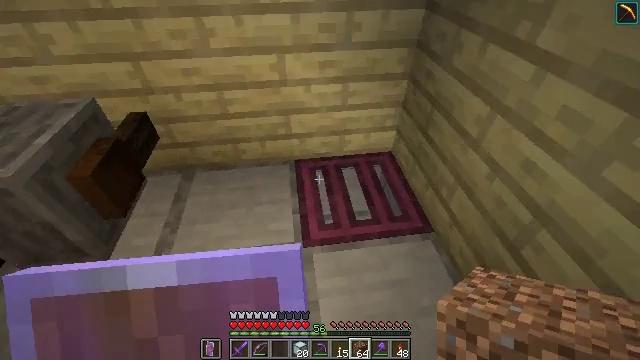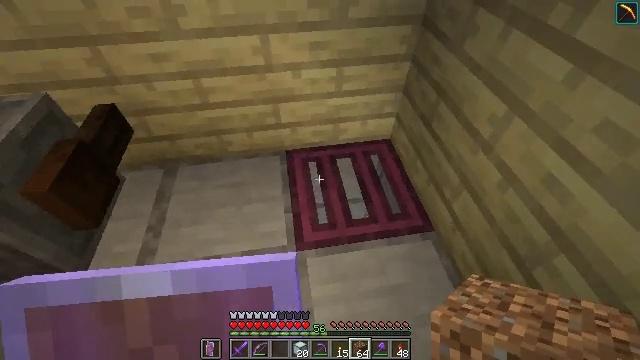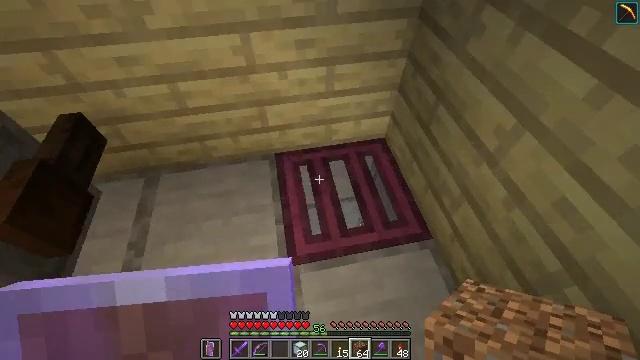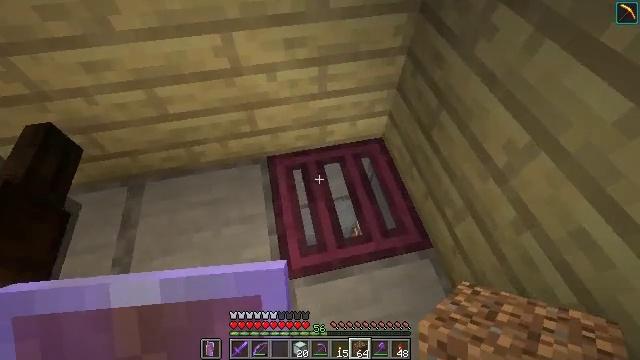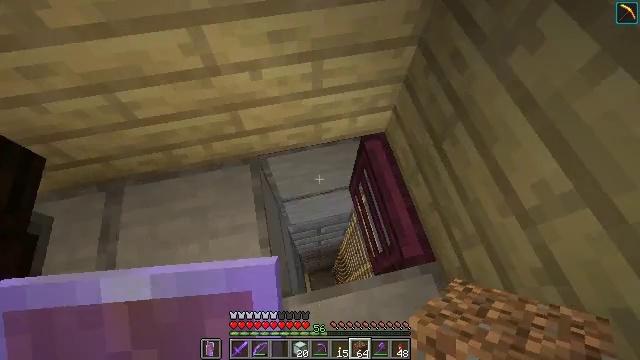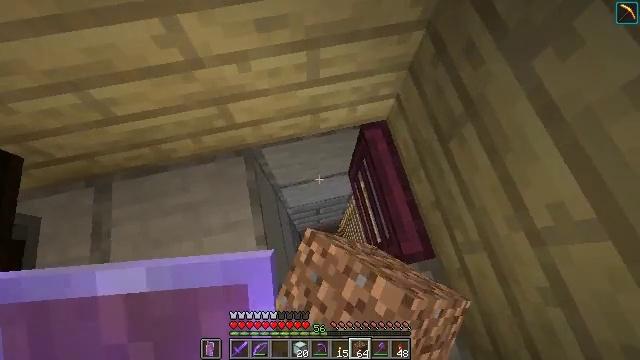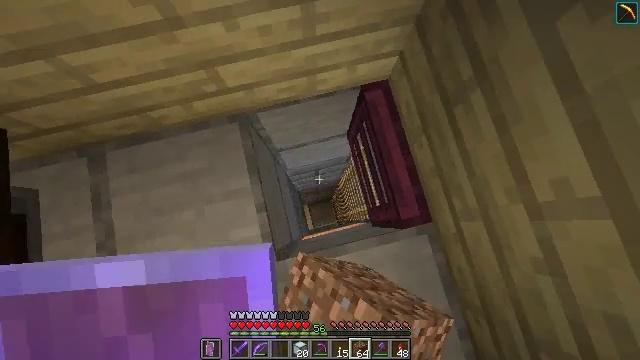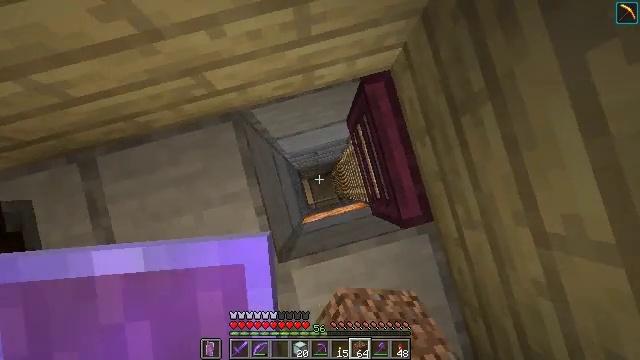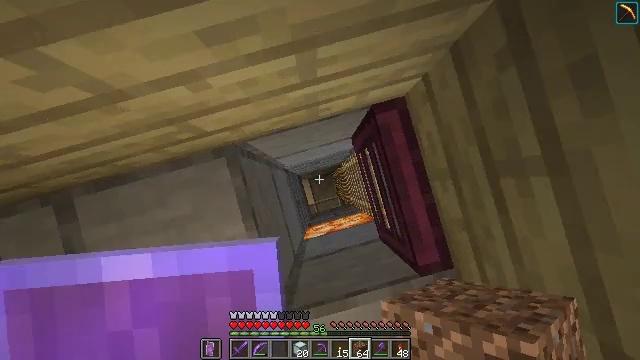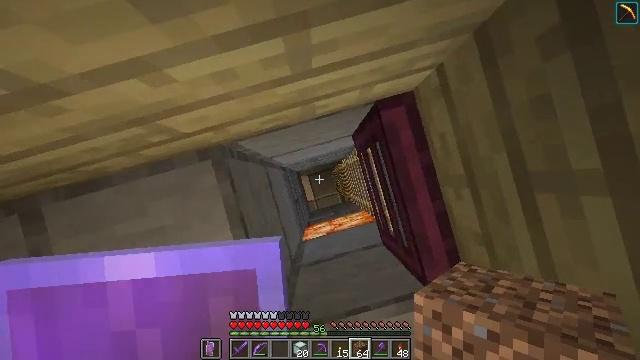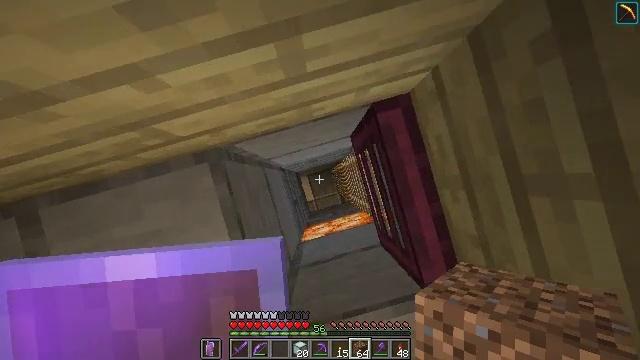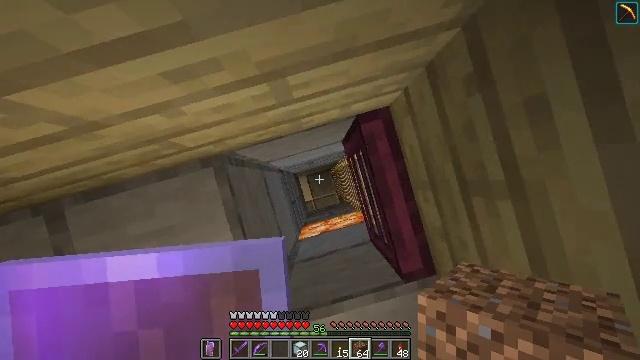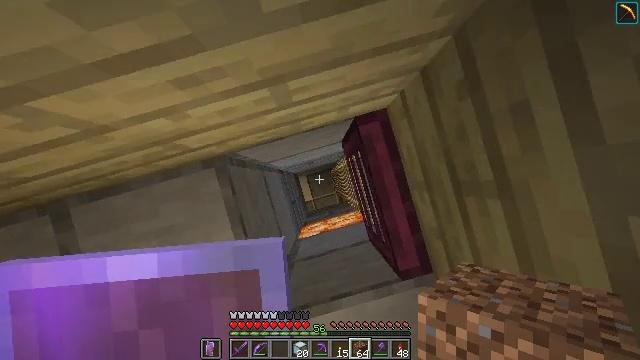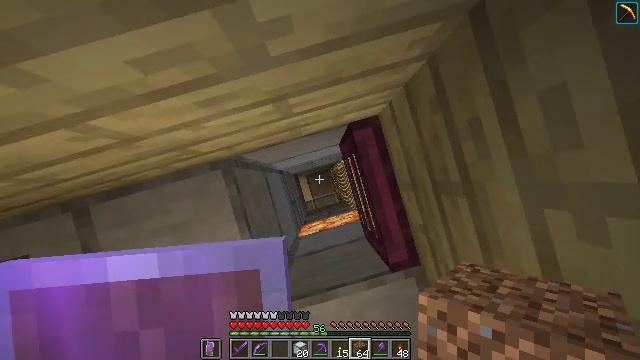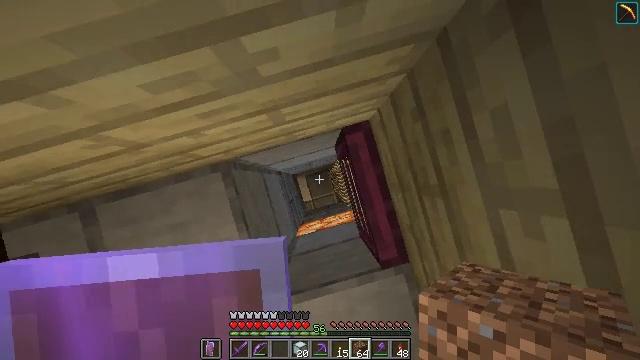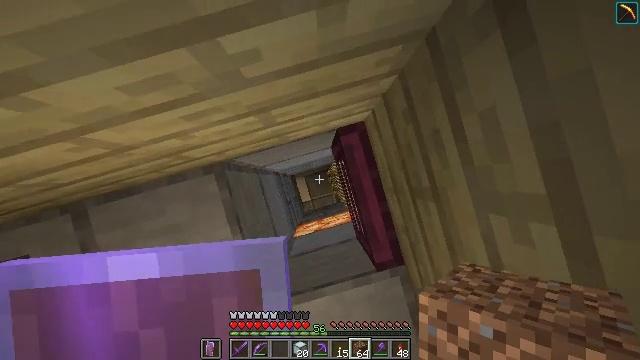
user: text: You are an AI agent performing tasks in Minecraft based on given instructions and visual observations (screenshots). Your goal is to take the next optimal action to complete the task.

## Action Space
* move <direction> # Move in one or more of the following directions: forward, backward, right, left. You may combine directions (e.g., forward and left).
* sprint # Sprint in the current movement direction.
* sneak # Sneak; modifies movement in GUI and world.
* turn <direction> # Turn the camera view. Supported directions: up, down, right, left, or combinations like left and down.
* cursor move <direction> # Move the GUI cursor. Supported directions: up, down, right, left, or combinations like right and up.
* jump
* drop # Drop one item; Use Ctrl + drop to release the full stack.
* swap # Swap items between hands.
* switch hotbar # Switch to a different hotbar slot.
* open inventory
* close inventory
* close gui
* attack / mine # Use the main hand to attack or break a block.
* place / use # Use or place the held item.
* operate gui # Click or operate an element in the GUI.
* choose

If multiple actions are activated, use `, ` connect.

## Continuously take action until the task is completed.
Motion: motion action
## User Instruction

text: Get cactus from the sandy areas.
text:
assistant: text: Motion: move forward, turn right and down
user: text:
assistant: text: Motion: move forward, turn right and down
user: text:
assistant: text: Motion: move forward, turn right and down
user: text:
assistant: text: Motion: move forward, turn down, use / place
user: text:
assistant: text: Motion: move forward, turn down, use / place
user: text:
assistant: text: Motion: move forward, turn down, use / place
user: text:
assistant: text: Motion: move forward, turn right and down
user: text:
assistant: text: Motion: move forward, turn down
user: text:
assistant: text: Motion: move forward, turn down
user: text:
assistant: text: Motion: move forward
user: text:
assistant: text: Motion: move forward
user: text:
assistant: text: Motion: move forward
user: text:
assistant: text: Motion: no_op
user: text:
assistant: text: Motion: no_op
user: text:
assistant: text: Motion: no_op
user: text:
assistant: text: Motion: no_op
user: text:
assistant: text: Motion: no_op
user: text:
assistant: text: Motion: no_op
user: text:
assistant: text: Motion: no_op
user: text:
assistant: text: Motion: no_op
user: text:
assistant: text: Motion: no_op
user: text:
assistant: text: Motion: no_op
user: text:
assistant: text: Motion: no_op
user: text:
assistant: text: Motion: no_op
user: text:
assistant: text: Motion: no_op
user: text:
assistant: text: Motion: no_op
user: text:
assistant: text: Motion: no_op
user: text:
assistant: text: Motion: no_op
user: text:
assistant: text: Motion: move left
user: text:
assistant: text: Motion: move left